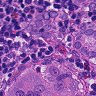
Metastatic tissue present: yes